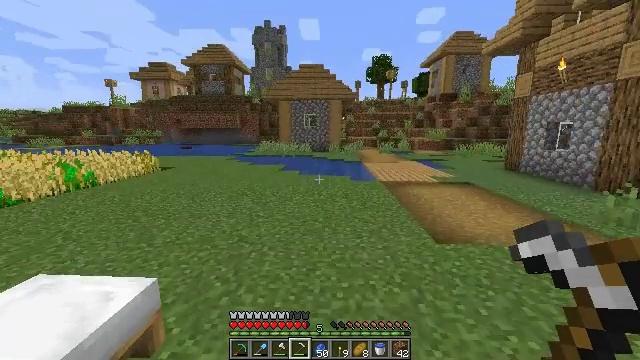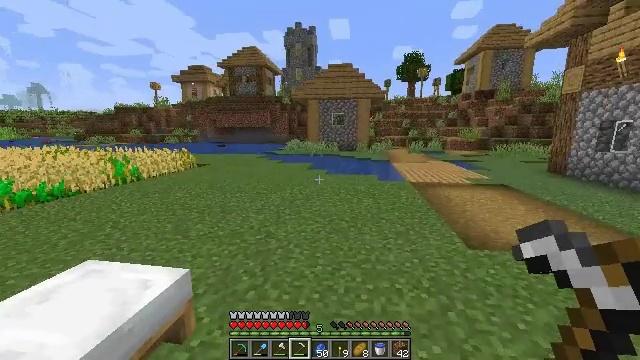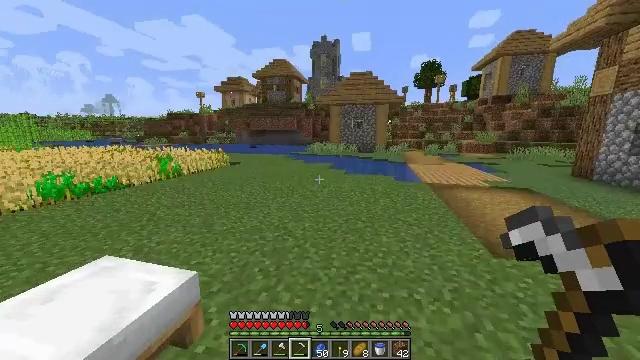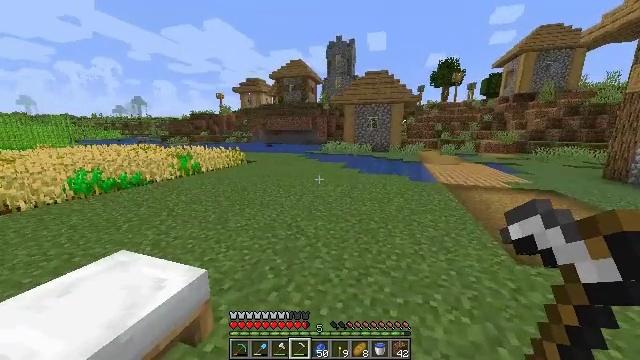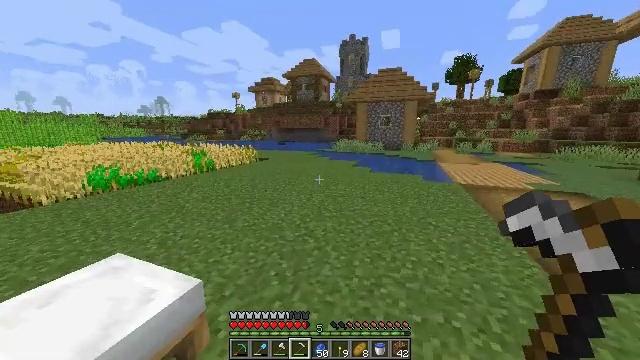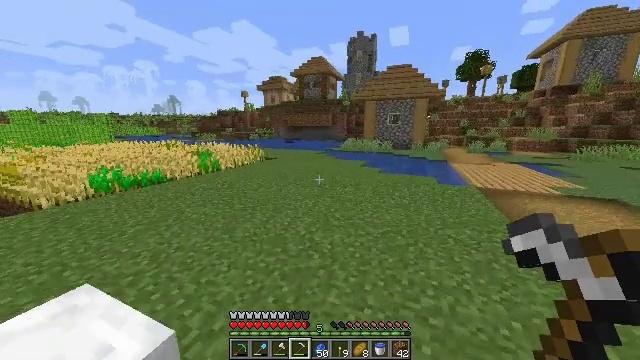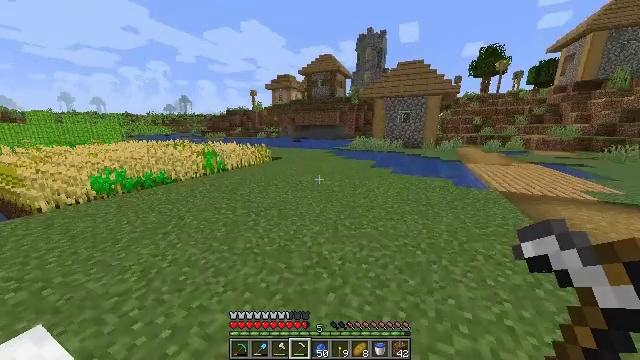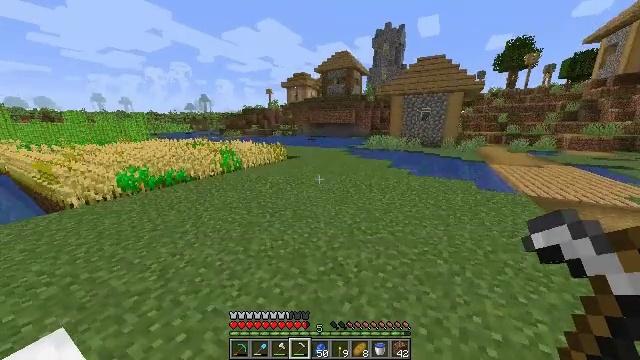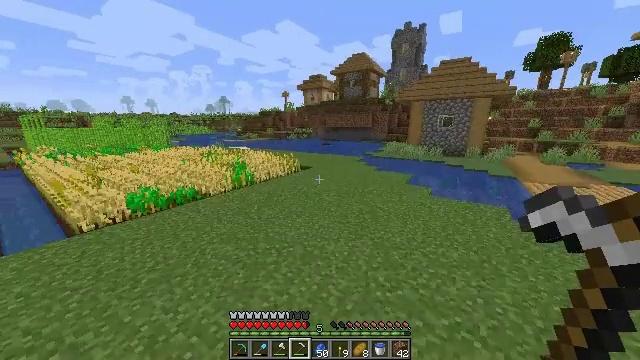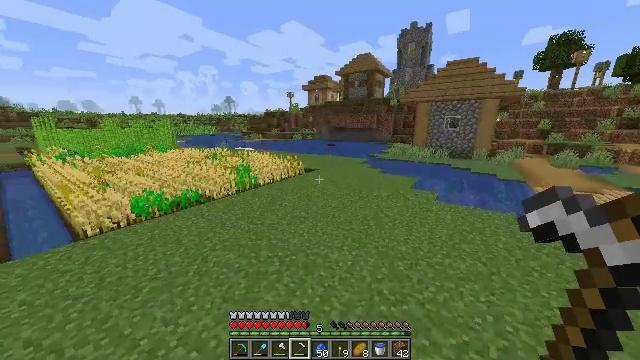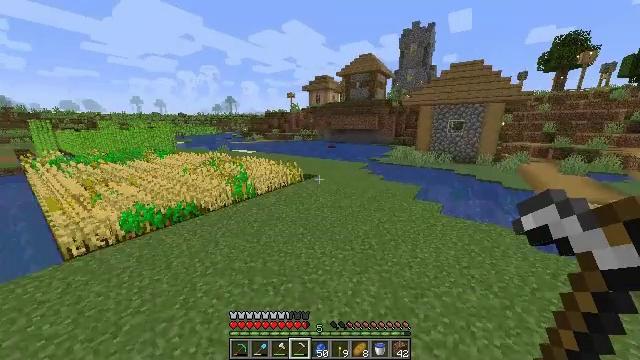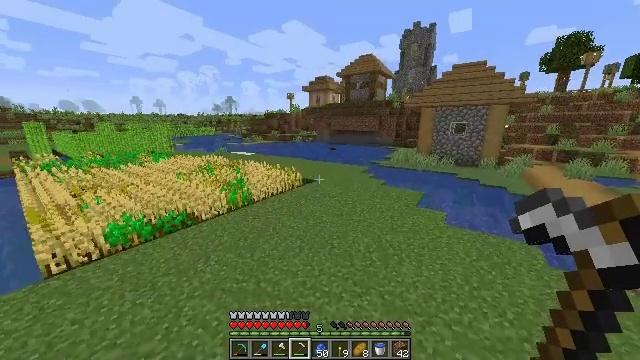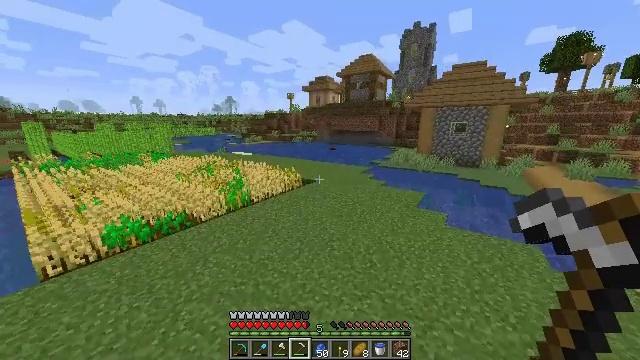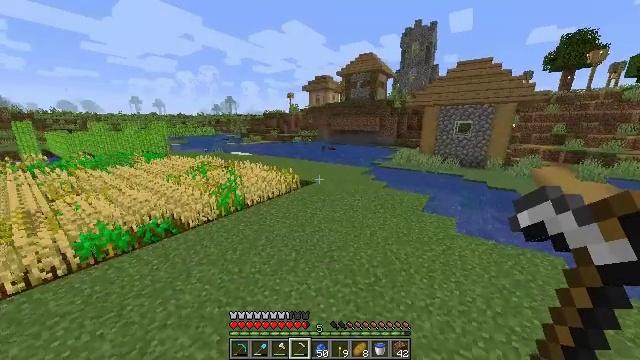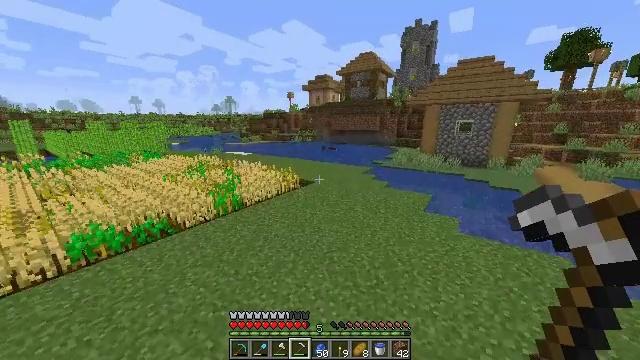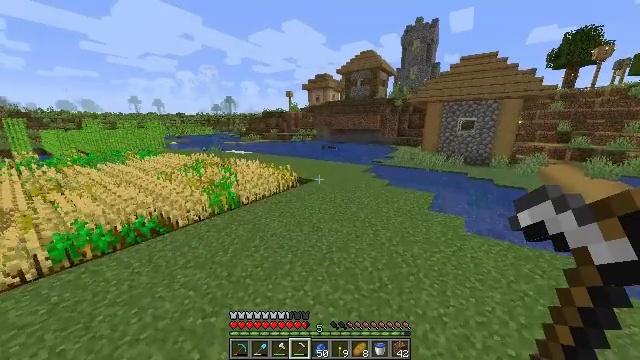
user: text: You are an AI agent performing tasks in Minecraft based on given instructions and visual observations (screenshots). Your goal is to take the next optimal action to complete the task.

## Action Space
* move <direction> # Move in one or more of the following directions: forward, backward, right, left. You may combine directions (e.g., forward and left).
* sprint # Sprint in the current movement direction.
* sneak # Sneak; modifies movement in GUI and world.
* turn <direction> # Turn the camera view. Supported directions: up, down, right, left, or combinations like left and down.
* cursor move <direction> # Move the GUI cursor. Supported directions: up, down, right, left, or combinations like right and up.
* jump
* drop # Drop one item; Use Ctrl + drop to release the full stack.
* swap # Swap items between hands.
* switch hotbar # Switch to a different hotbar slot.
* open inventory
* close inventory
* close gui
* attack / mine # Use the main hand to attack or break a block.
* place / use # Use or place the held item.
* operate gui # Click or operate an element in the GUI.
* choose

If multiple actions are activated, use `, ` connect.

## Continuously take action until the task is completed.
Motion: motion action
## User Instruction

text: Mine the sugar cane near rivers.
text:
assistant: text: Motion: move forward, sprint, turn left
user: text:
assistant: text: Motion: move forward, sprint, turn left
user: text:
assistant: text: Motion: move forward, sprint, turn left
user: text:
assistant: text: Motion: move forward, sprint, turn left
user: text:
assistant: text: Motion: move forward, sprint, turn left
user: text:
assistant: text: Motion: move forward, sprint, turn left
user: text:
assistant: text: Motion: move forward, sprint, turn left, jump
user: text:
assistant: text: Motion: move forward, sprint, turn left, jump
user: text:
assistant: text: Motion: move forward, sprint, turn left, jump
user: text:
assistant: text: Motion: move forward, sprint, jump
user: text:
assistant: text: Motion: move forward, sprint, jump
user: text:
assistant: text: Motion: move forward, sprint, jump
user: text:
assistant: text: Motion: move forward, sprint, jump
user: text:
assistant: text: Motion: move forward, sprint, jump
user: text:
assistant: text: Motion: move forward, sprint, jump
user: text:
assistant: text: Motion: move forward, sprint, jump
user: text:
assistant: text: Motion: move forward, sprint, jump
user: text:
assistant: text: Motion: move forward, sprint, jump
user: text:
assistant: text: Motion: move forward, sprint, jump
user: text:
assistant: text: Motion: move forward, sprint, jump
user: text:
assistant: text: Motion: move forward, sprint, jump
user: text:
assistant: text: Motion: move forward, sprint, jump
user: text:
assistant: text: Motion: move forward, sprint, jump
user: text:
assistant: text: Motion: move forward, sprint, jump
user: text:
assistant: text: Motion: move forward, sprint, jump
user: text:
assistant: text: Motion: move forward, sprint, jump
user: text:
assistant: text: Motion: move forward, sprint, jump
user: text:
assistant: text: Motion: move forward, sprint, jump
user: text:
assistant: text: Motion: move forward, sprint, jump
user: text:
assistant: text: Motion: move forward, sprint, jump